Interaction volume radius: 5 \u00c5
Interaction volume height: 20 \u00c5
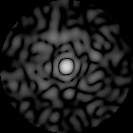
Disorder parameter: 0.782